Interaction volume radius: 10 \u00c5
Interaction volume height: 10 \u00c5
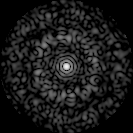
Disorder parameter: 0.8198